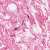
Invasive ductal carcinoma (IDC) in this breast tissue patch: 0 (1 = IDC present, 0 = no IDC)